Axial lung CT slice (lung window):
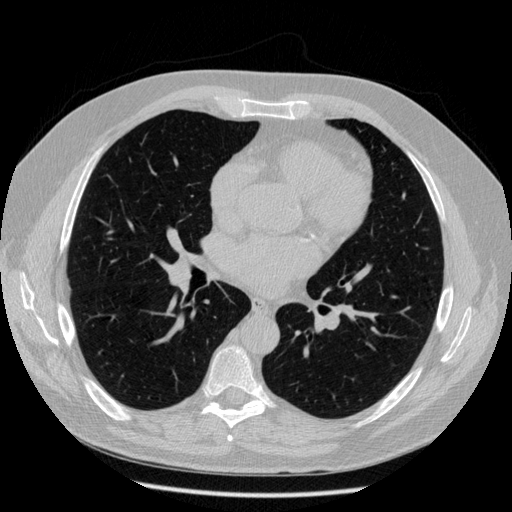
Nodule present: no